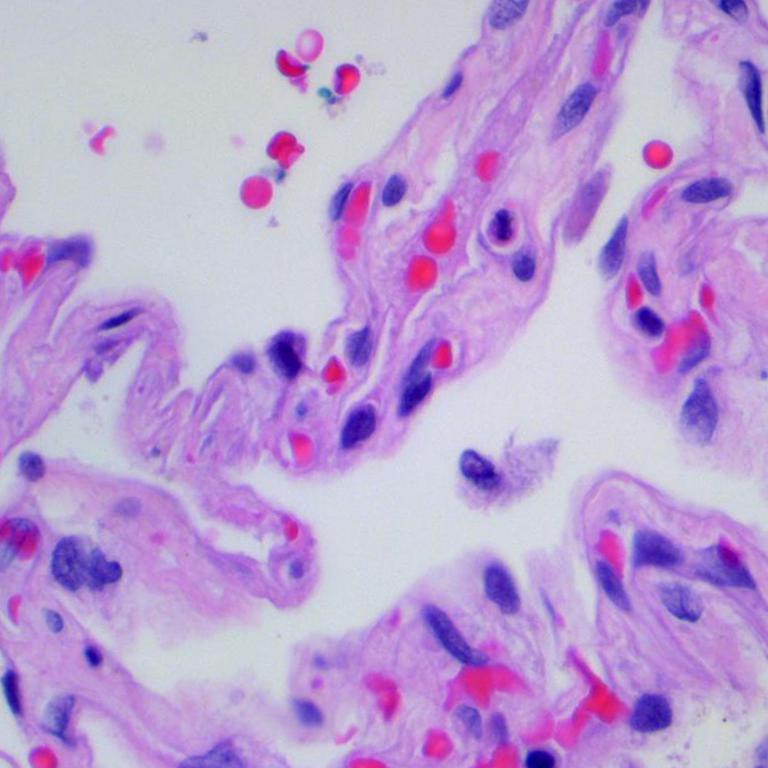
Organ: lung
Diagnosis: benign